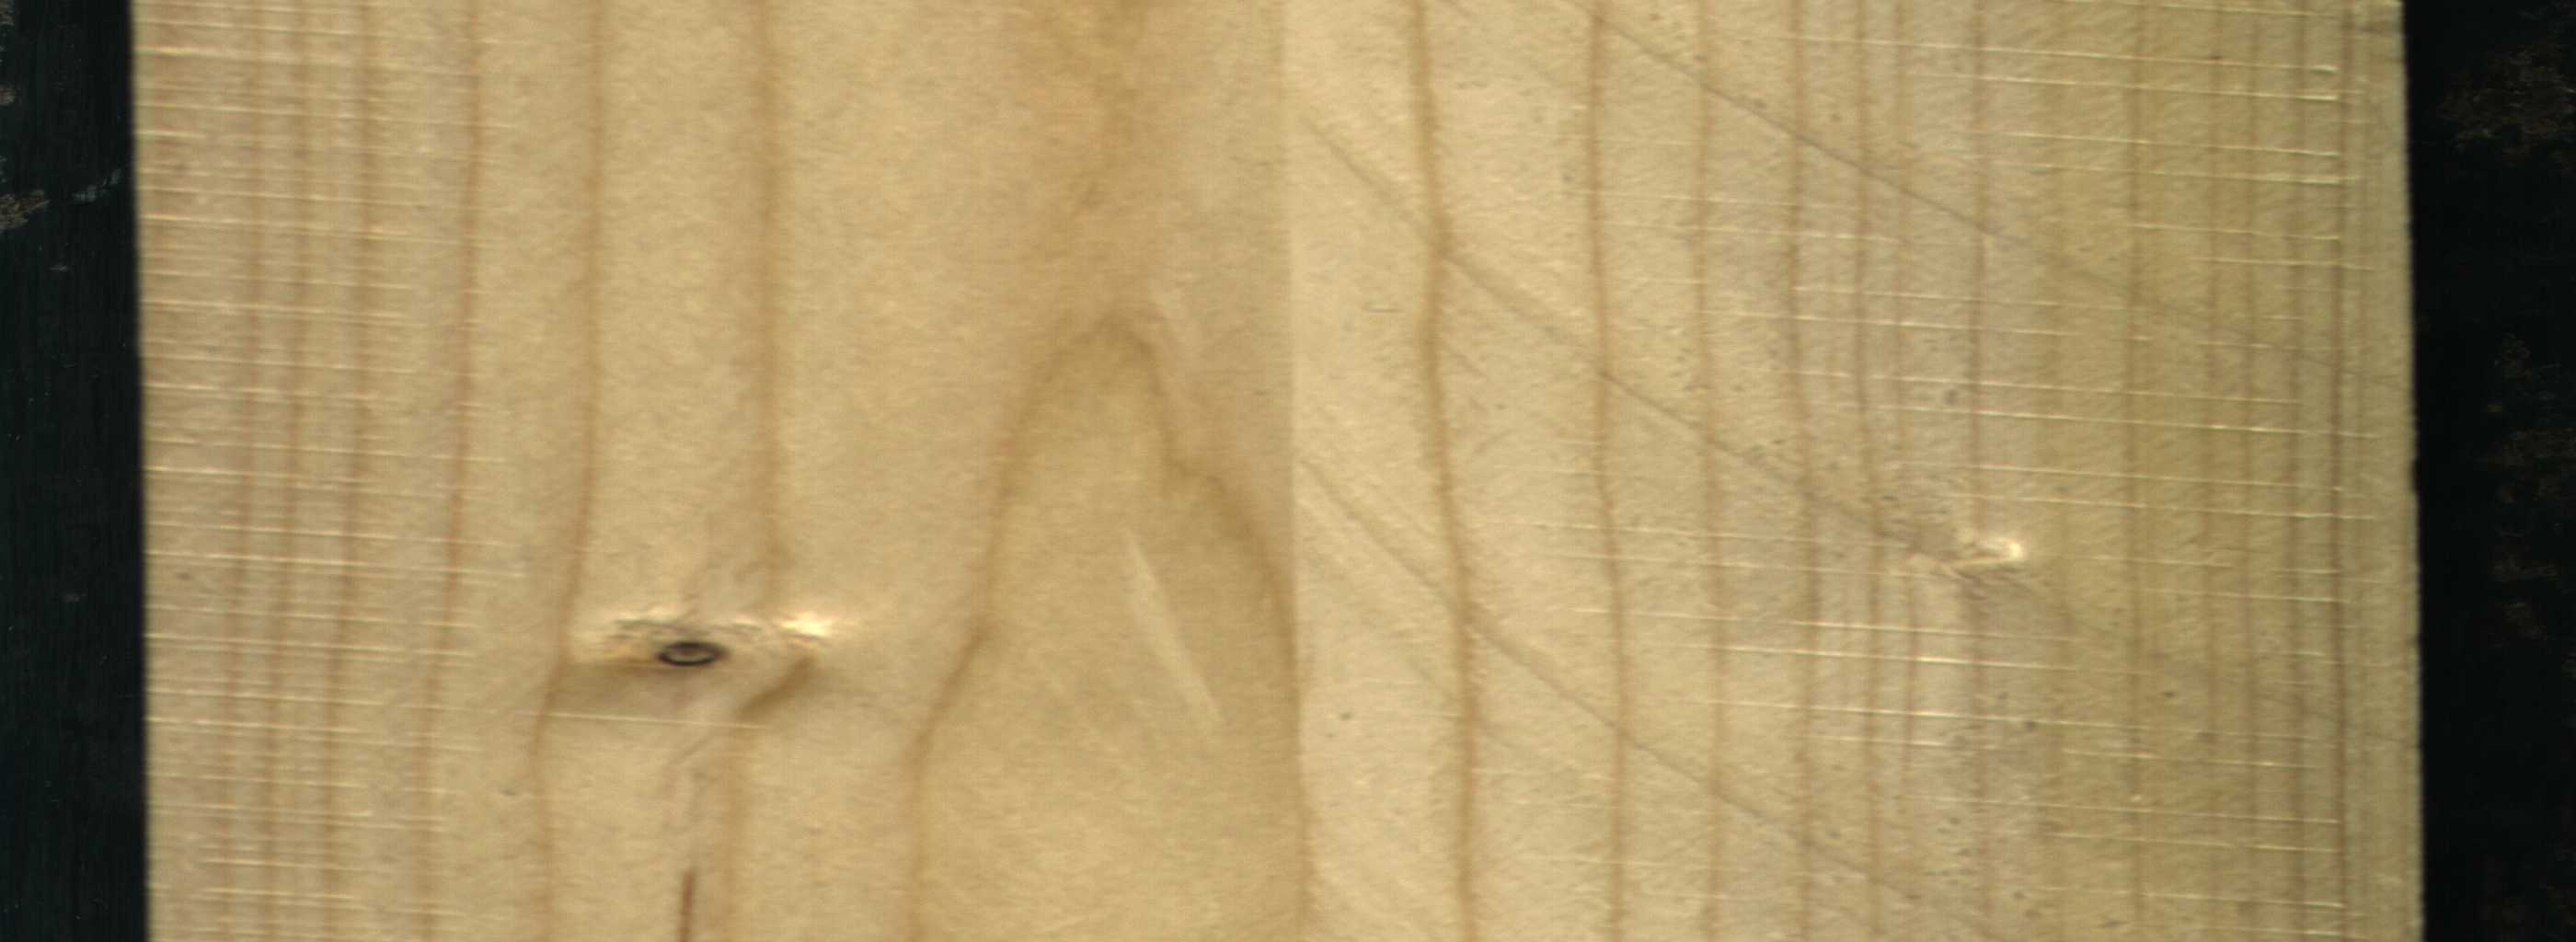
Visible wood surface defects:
resin
Dead_Knot